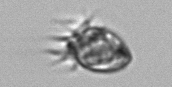
Label: Ciliophora